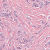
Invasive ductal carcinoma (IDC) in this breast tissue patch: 1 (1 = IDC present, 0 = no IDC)